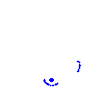
Particle: proton